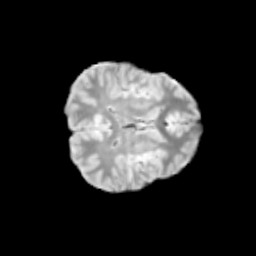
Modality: T2w
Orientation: axial
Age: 10
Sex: female
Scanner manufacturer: siemens
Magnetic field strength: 3 T
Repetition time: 3.8 s
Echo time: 0.07 s